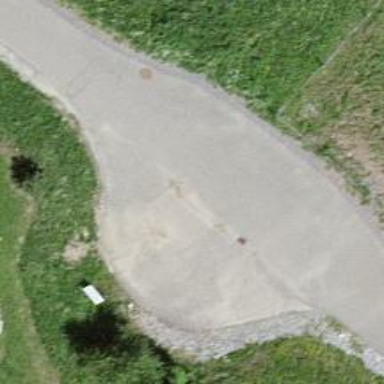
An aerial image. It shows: Turning circle on the road.